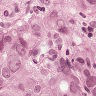
Metastatic tissue present: yes